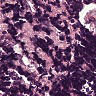
Metastatic tissue present: no